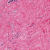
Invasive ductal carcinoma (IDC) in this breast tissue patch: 0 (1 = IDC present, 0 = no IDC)